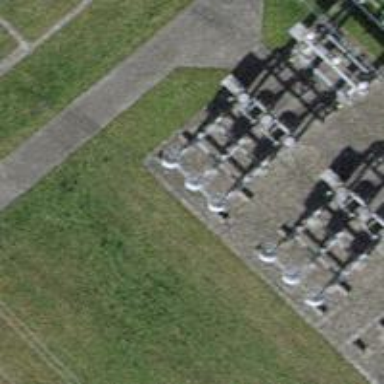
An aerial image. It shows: Insulator used in power systems.